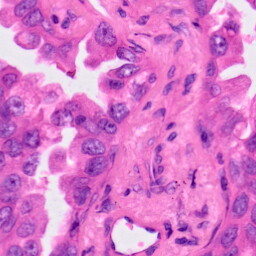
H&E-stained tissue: Lung